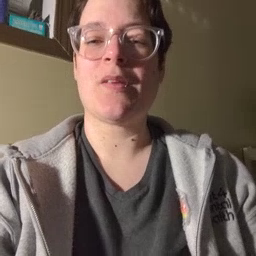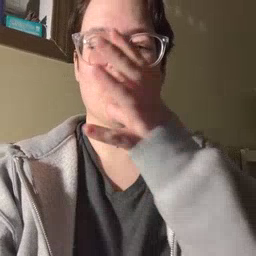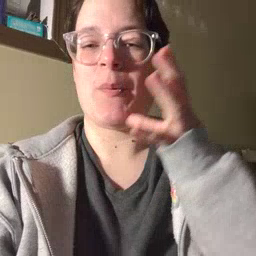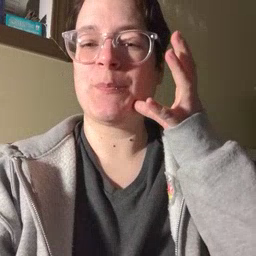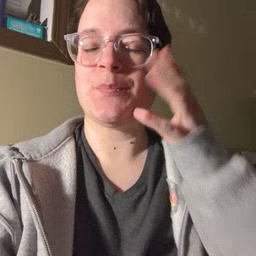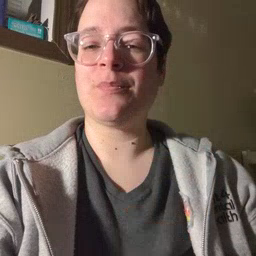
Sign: farm